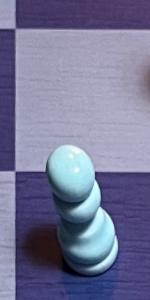
Label: Pawn_White